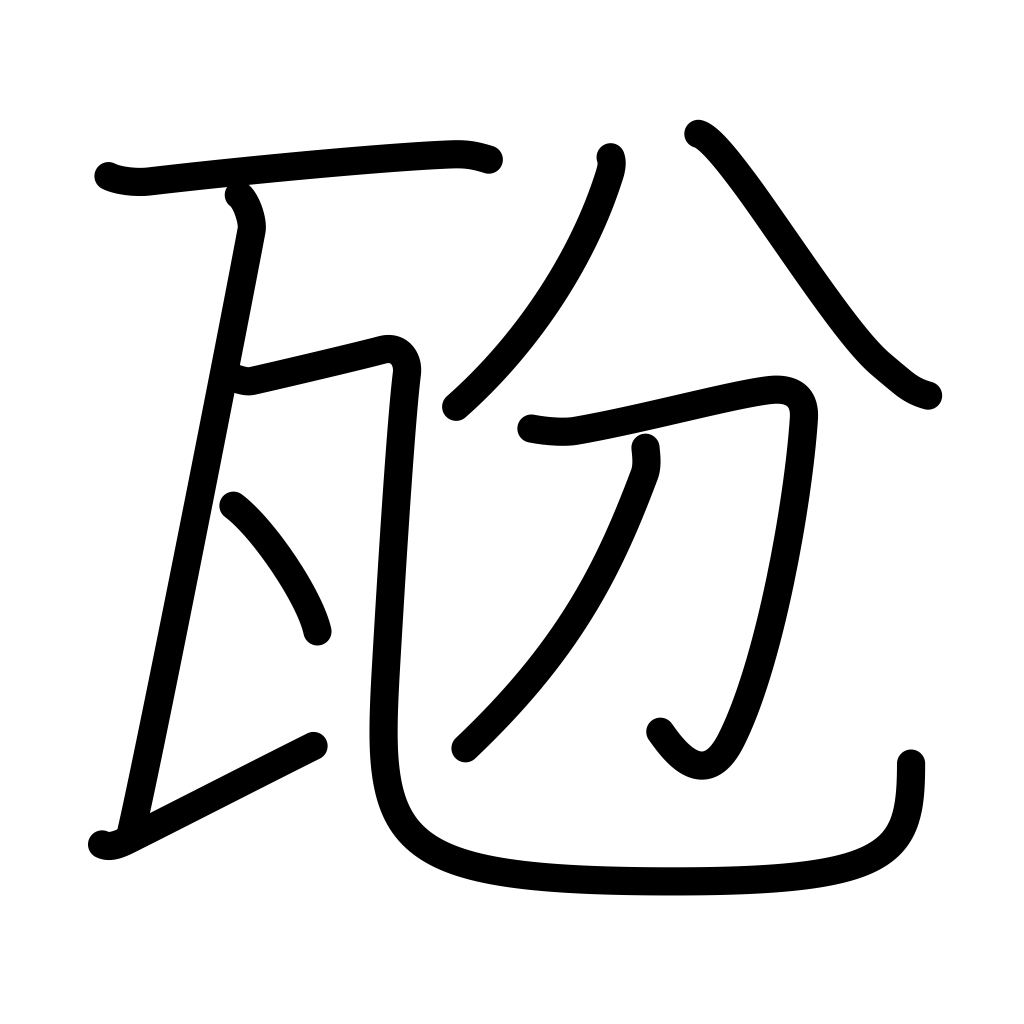
Meaning: decigram